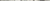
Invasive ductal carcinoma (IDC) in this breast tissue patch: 0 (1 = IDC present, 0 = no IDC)